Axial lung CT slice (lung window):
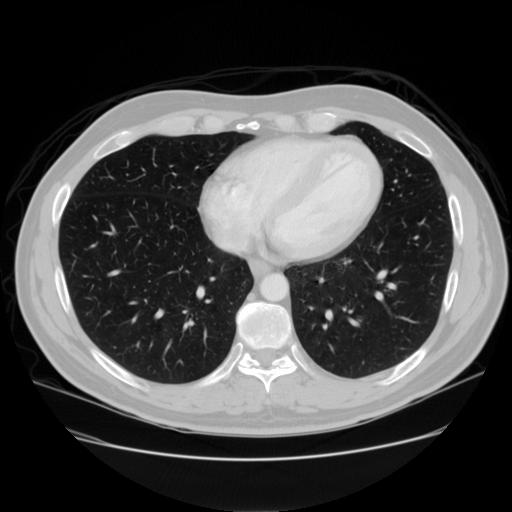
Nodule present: no